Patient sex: F
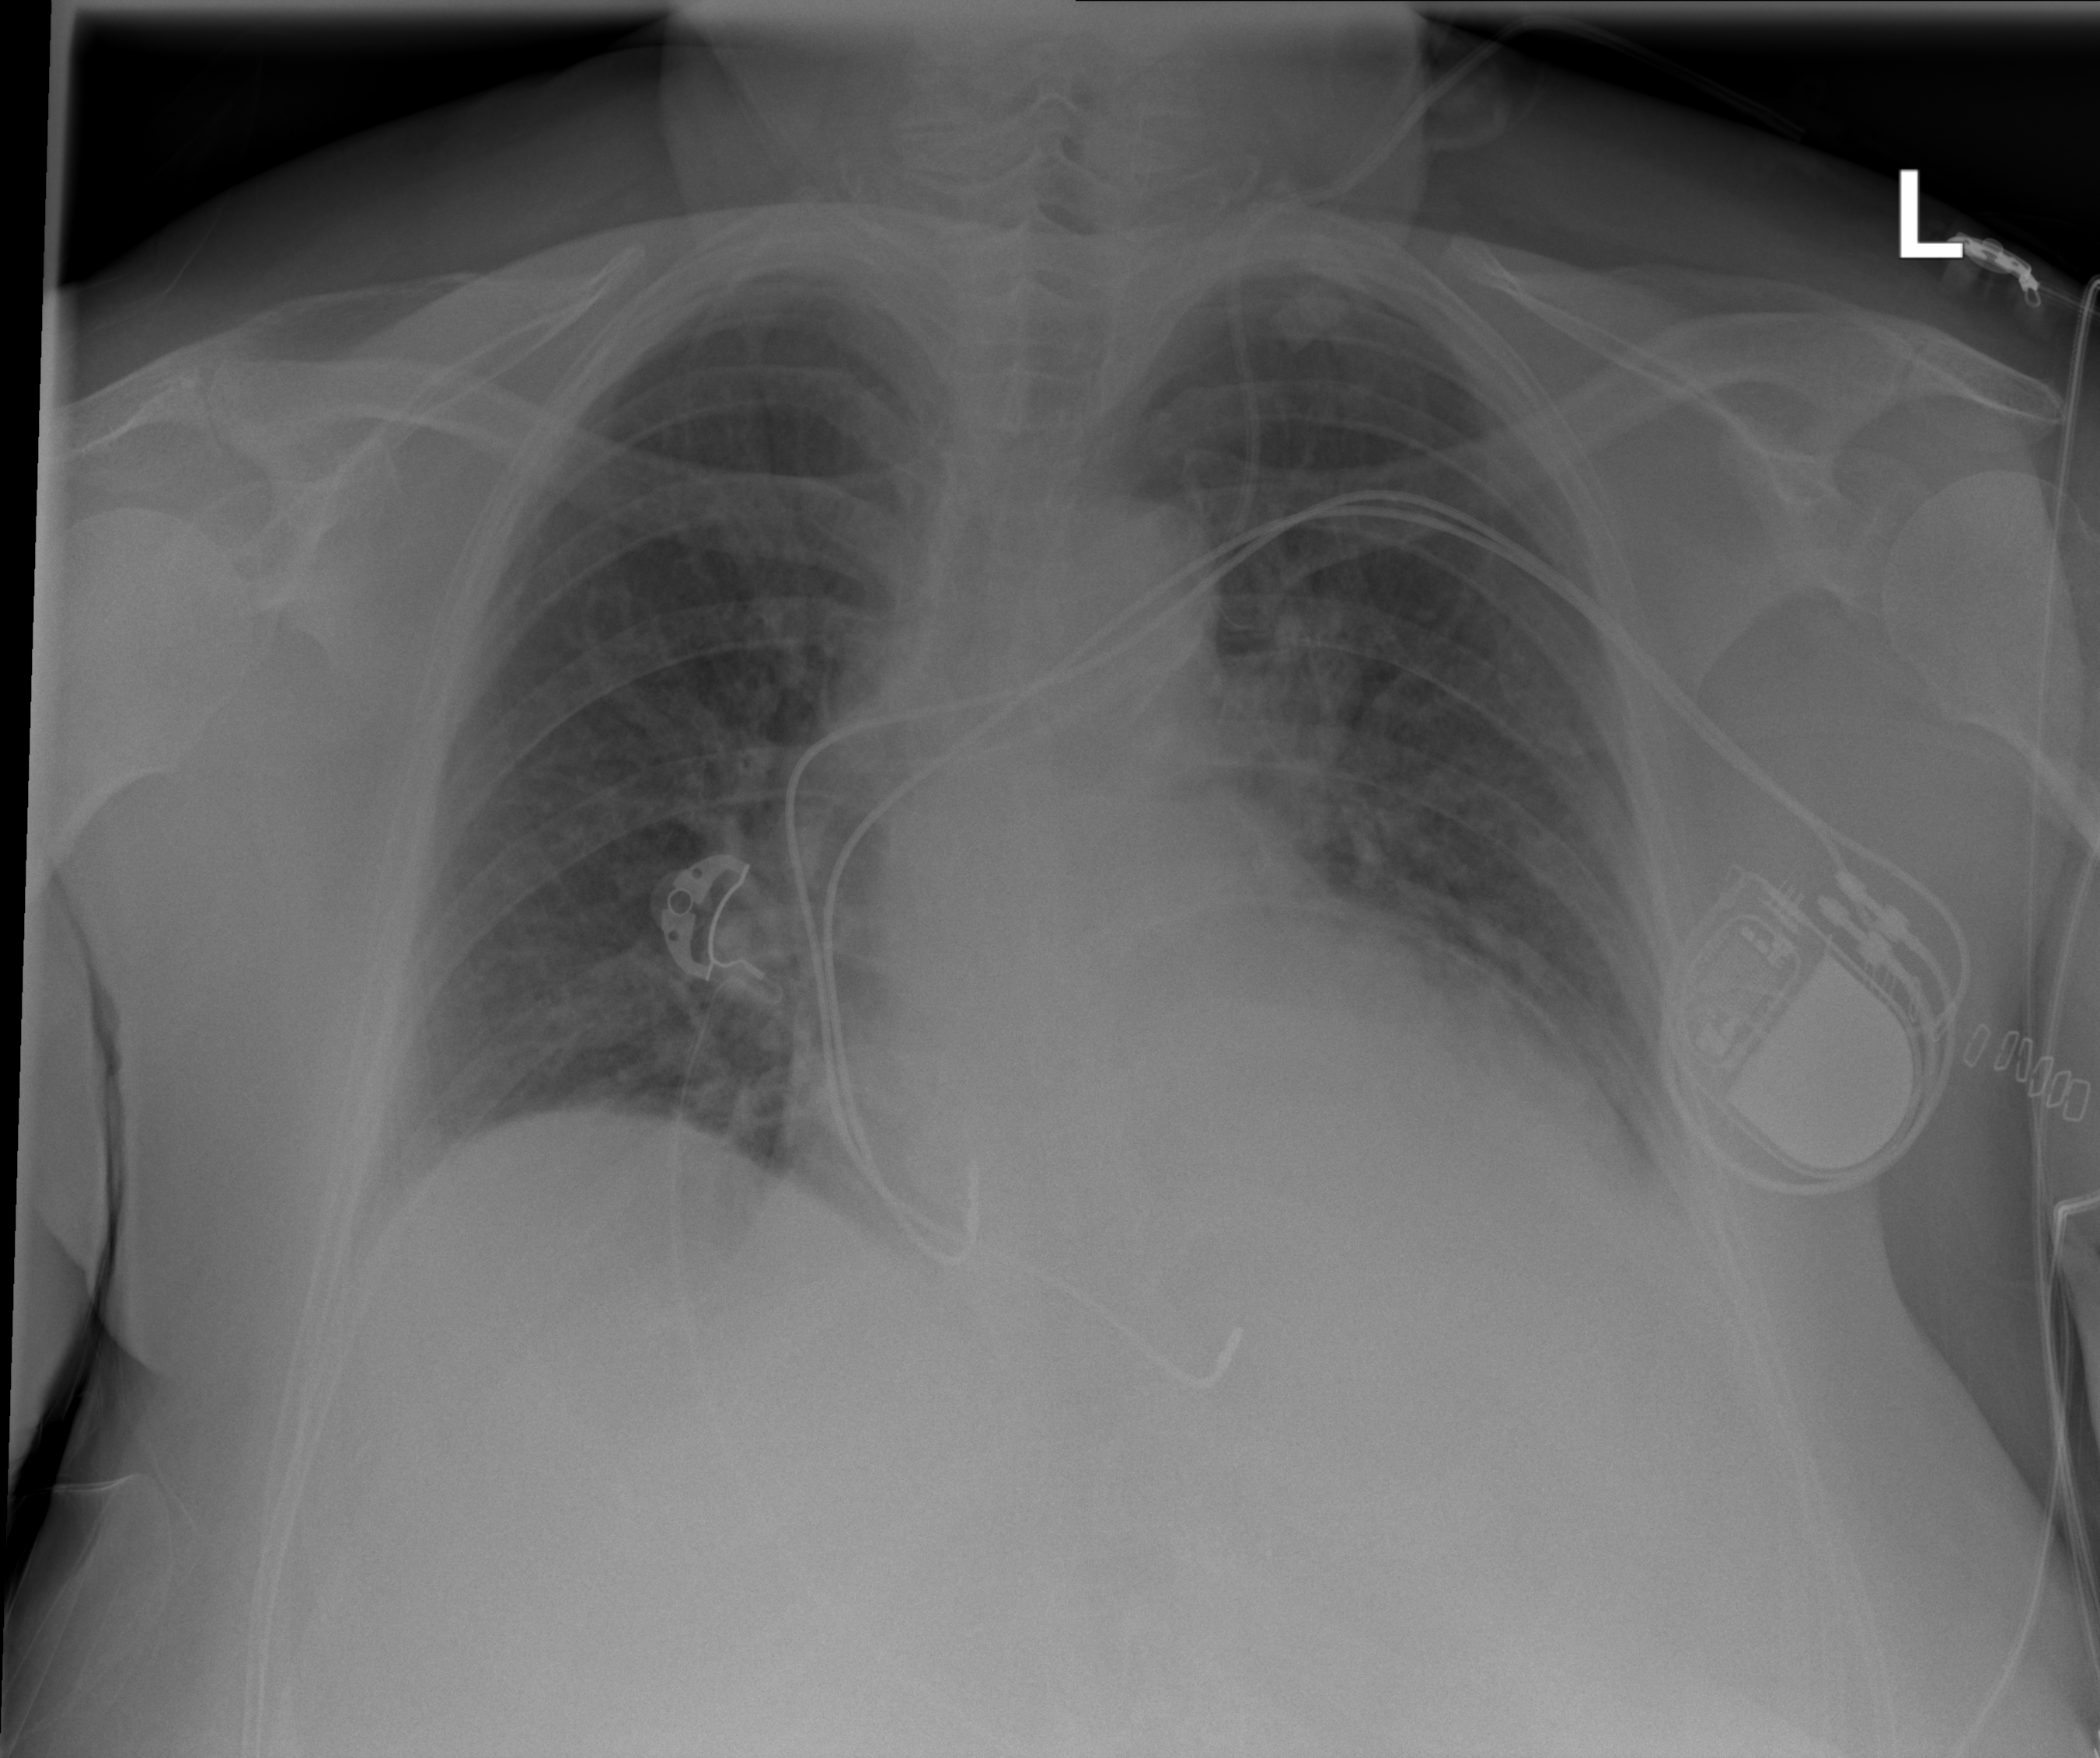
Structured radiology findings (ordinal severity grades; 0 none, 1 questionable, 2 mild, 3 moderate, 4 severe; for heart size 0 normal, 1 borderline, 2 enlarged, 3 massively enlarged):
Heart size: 2
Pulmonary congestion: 2
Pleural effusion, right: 2
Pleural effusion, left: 2
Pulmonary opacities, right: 0
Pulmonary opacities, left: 0
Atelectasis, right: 2
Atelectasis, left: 2